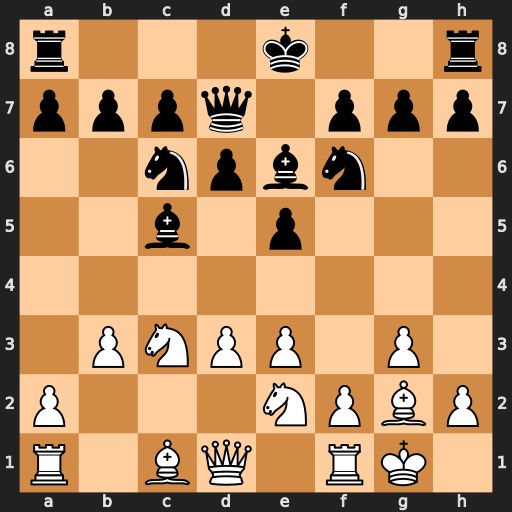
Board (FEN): r3k2r/pppq1ppp/2npbn2/2b1p3/8/1PNPP1P1/P3NPBP/R1BQ1RK1
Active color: w
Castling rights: kq
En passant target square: -
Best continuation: d4 Bb6 d5 Bh3 dxc6